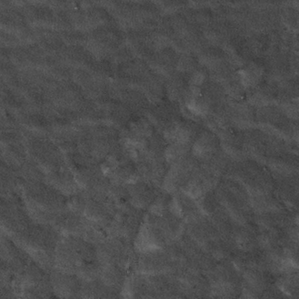
Label: frost